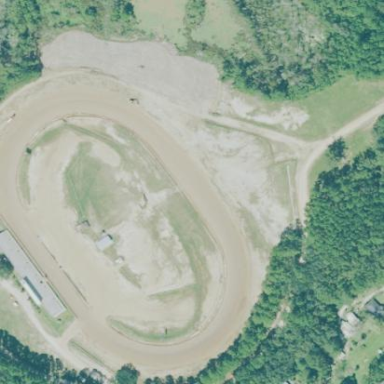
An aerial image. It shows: Dirt raceway for motor sports. The road has no sidewalk.